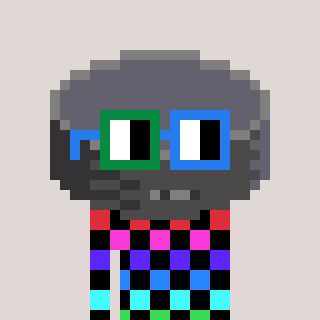
a pixel art character with square green and blue glasses, a hockey puck-shaped head and a green-colored body on a warm background